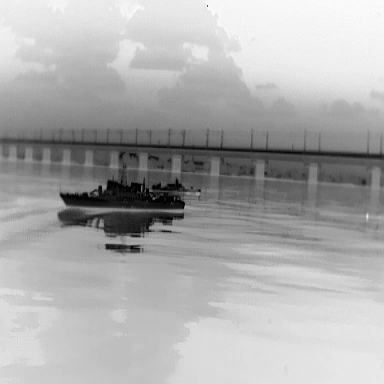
There is a warship in the infrared image.